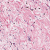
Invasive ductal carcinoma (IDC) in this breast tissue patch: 0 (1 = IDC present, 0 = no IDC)